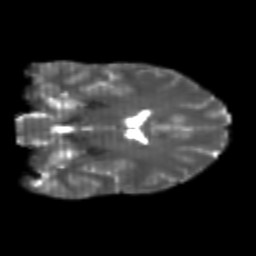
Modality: T2w
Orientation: coronal
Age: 22
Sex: female
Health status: healthy
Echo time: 0.074 s